Question: I've just inherited an old WinForms app with a UI layout like this:

I'm tasked with updating several things about the software one of which is porting it to WPF which I've not previously worked with. I'm also told that the new WPF UI must look identical to the existing UI layout so I'm trying to figure out how to create that layout in WPF. I need a toolbar across the top of the window which stretches the entire width of the fixed-size window. Can I do that in the default grid or do I need a dockpanel to do that? Also, I'm assuming that I would use a grid with 2 columns and 3 rows to layout the six groupboxes?
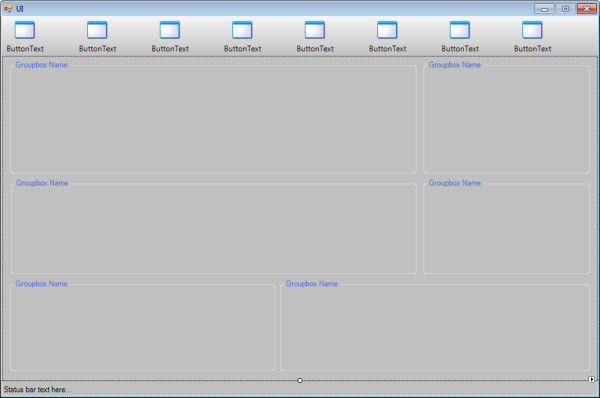
Answer: Anything you can do with a 'DockPanel' can also be done with a 'Grid' -- the 'DockPanel' is just a shortcut. So yes, you can do all this with the default 'Grid'.
As for how to do the layout: it depends on how you want things to resize. Does everything stay proportional when you resize? If so, a single 'Grid' with three columns (and percentage sizes for the 'ColumnDefinition's) would be fine. You would actually need rows, though, not three -- the first 'RowDefinition' would be for the 'ToolBar' (using 'ColumnSpan="3"') and would need 'Height="Auto"' so it uses the 'ToolBar''s default size; the remaining rows would be percentage-sized.
Try that, see if it works for you. If the resizing needs to be more complicated than just proportional, then post a second screenshot of the window at a different size, and we could try to help you further.